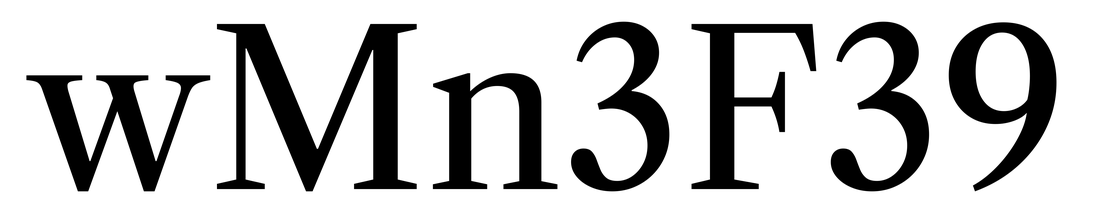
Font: LibreCaslonText_Regular